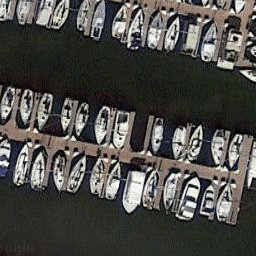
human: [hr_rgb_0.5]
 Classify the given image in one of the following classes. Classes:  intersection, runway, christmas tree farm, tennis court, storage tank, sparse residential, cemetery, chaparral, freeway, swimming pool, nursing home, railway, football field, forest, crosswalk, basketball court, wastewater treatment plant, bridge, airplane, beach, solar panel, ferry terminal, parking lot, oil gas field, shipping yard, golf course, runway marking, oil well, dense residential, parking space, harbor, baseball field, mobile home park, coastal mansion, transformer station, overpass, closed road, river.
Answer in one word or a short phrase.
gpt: harbor